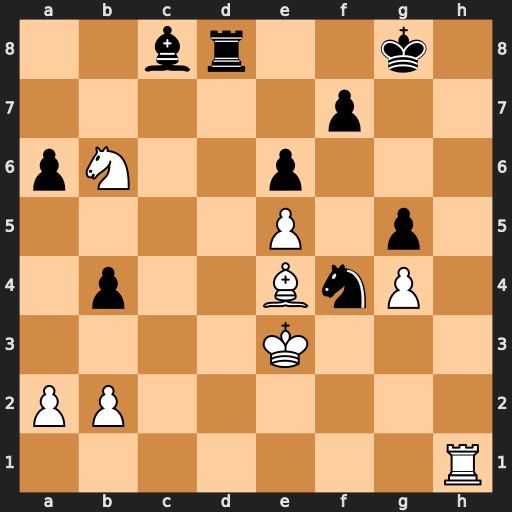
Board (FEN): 2br2k1/5p2/pN2p3/4P1p1/1p2BnP1/4K3/PP6/7R
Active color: w
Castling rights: -
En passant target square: -
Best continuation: Rc1 Bb7 Bxb7